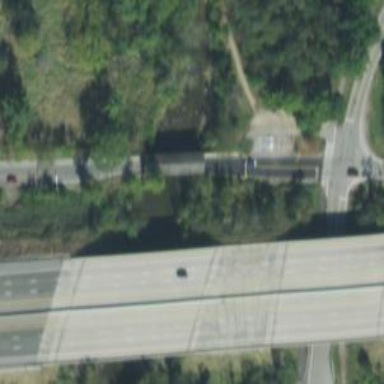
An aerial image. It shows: Covered bridge over tertiary road.